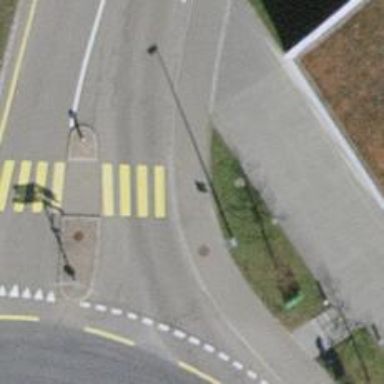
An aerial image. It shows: Sidewalk along the footway.